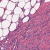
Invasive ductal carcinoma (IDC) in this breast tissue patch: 0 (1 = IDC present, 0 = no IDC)